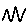
Label: zigzag